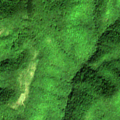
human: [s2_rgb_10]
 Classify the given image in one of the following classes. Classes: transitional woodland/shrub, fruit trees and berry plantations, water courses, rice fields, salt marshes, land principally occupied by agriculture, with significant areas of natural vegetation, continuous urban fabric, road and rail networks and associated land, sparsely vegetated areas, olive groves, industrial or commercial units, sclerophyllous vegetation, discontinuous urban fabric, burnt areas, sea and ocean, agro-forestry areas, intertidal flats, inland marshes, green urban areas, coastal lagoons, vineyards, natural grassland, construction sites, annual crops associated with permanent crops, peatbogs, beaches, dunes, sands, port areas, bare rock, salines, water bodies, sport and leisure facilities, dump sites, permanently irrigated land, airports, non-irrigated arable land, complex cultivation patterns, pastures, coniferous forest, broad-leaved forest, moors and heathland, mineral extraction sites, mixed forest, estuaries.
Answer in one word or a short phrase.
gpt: broad-leaved forest